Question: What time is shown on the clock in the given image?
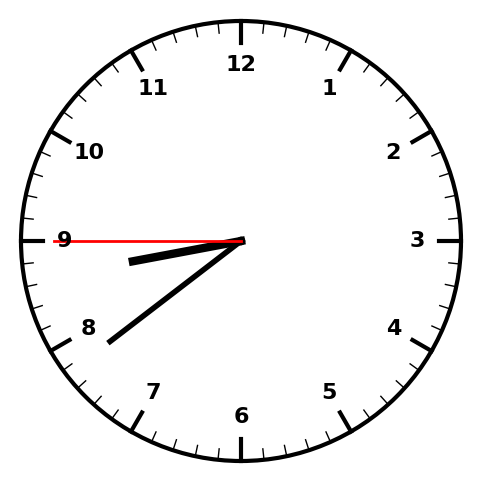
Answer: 08:38:45